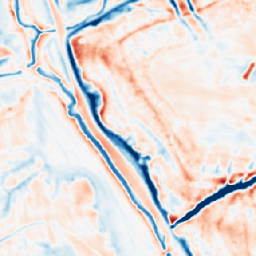
Category: multiscale
Decomposition family: dog_multiscale
Decomposition parameters: sigma_ratio: 1.4
n_scales: 5
base_sigma: 1
Upsampling method: area
Upsampling parameters: scale: 4
Upsampling scale: 4